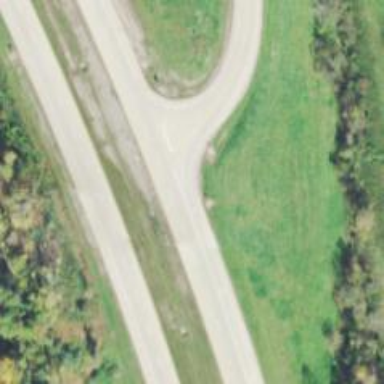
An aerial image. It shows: Trunk highway.